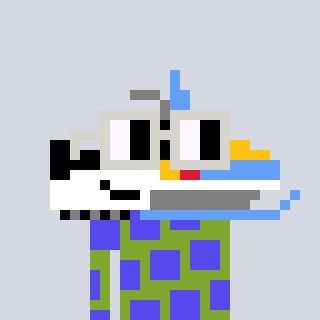
a pixel art character with square light gray glasses, a snowmobile-shaped head and a slimegreen-colored body on a cool background